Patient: sex M, age 58
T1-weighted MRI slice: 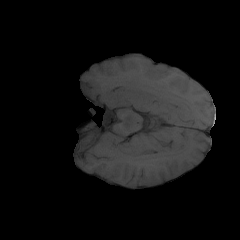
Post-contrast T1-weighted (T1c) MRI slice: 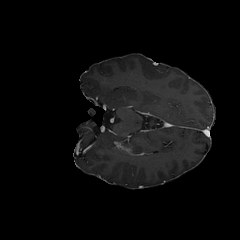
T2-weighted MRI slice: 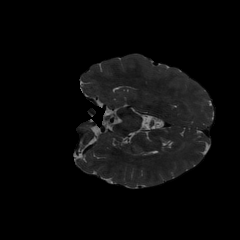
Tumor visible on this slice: no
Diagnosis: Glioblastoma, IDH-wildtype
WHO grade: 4